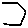
Label: hexagon